Field crop: maize
Growth stage: 2
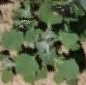
Species: chenopodium